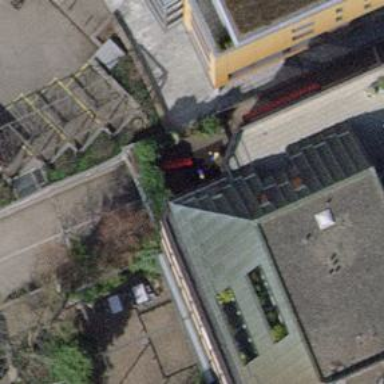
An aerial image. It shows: Parking entrance.